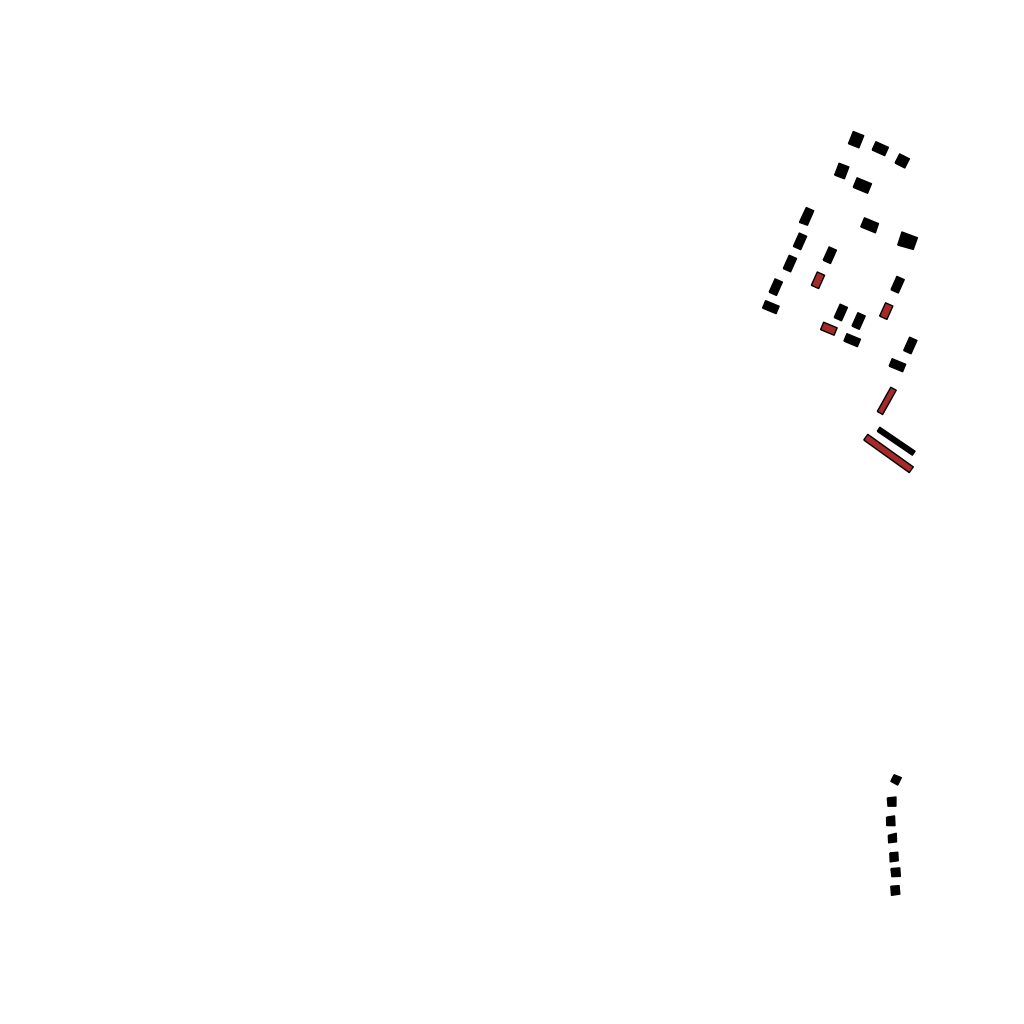
Tags: overhead vector_map, recreation, residential, soviet, individual_rise, density_1, Building, Facility, 1.0 km²